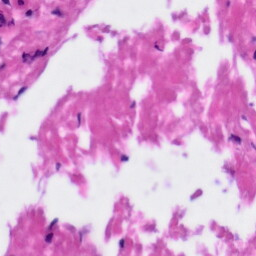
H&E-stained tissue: Tonsil